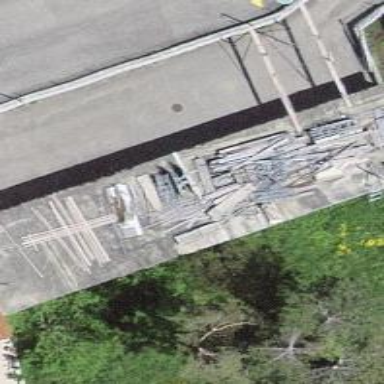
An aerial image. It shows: Garage.